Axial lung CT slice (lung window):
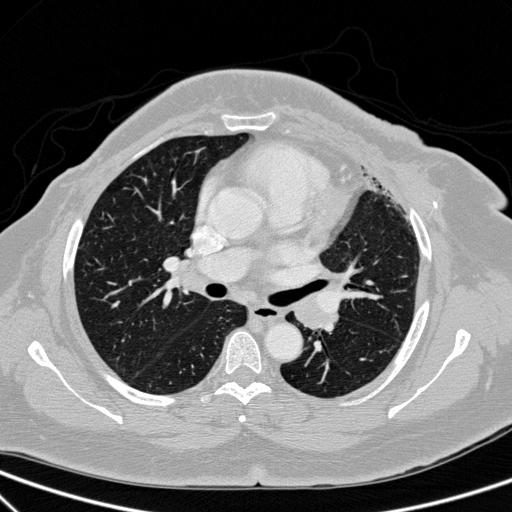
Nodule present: no